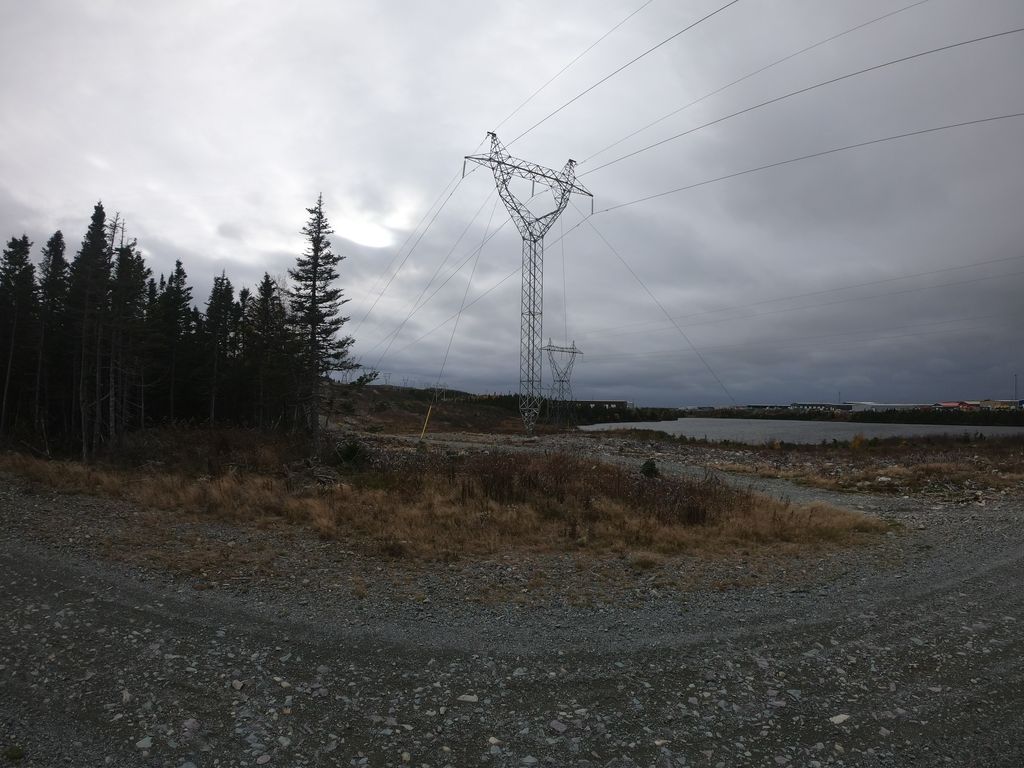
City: st_johns